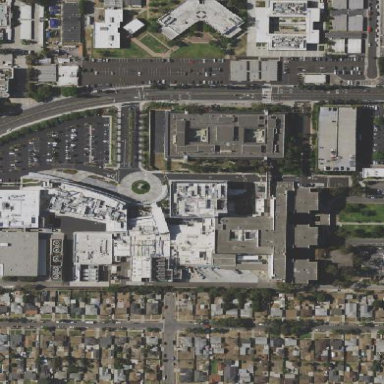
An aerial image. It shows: Healthcare facility identified as hospital.